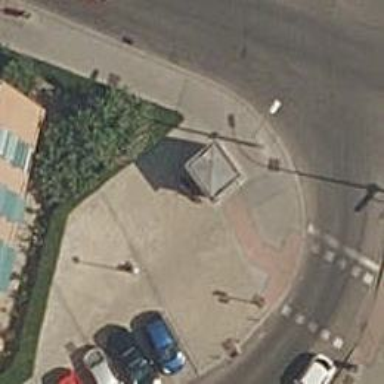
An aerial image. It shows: Subway entrance.